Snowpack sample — Loveland Pass, Silver Plume, Colorado, USA (12/14/25, 10:50 AM MST)
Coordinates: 39.664, -105.882
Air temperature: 36 °F
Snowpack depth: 67 cm
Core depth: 20 cm
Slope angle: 6°, slope face: 326°
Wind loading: low
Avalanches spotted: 0
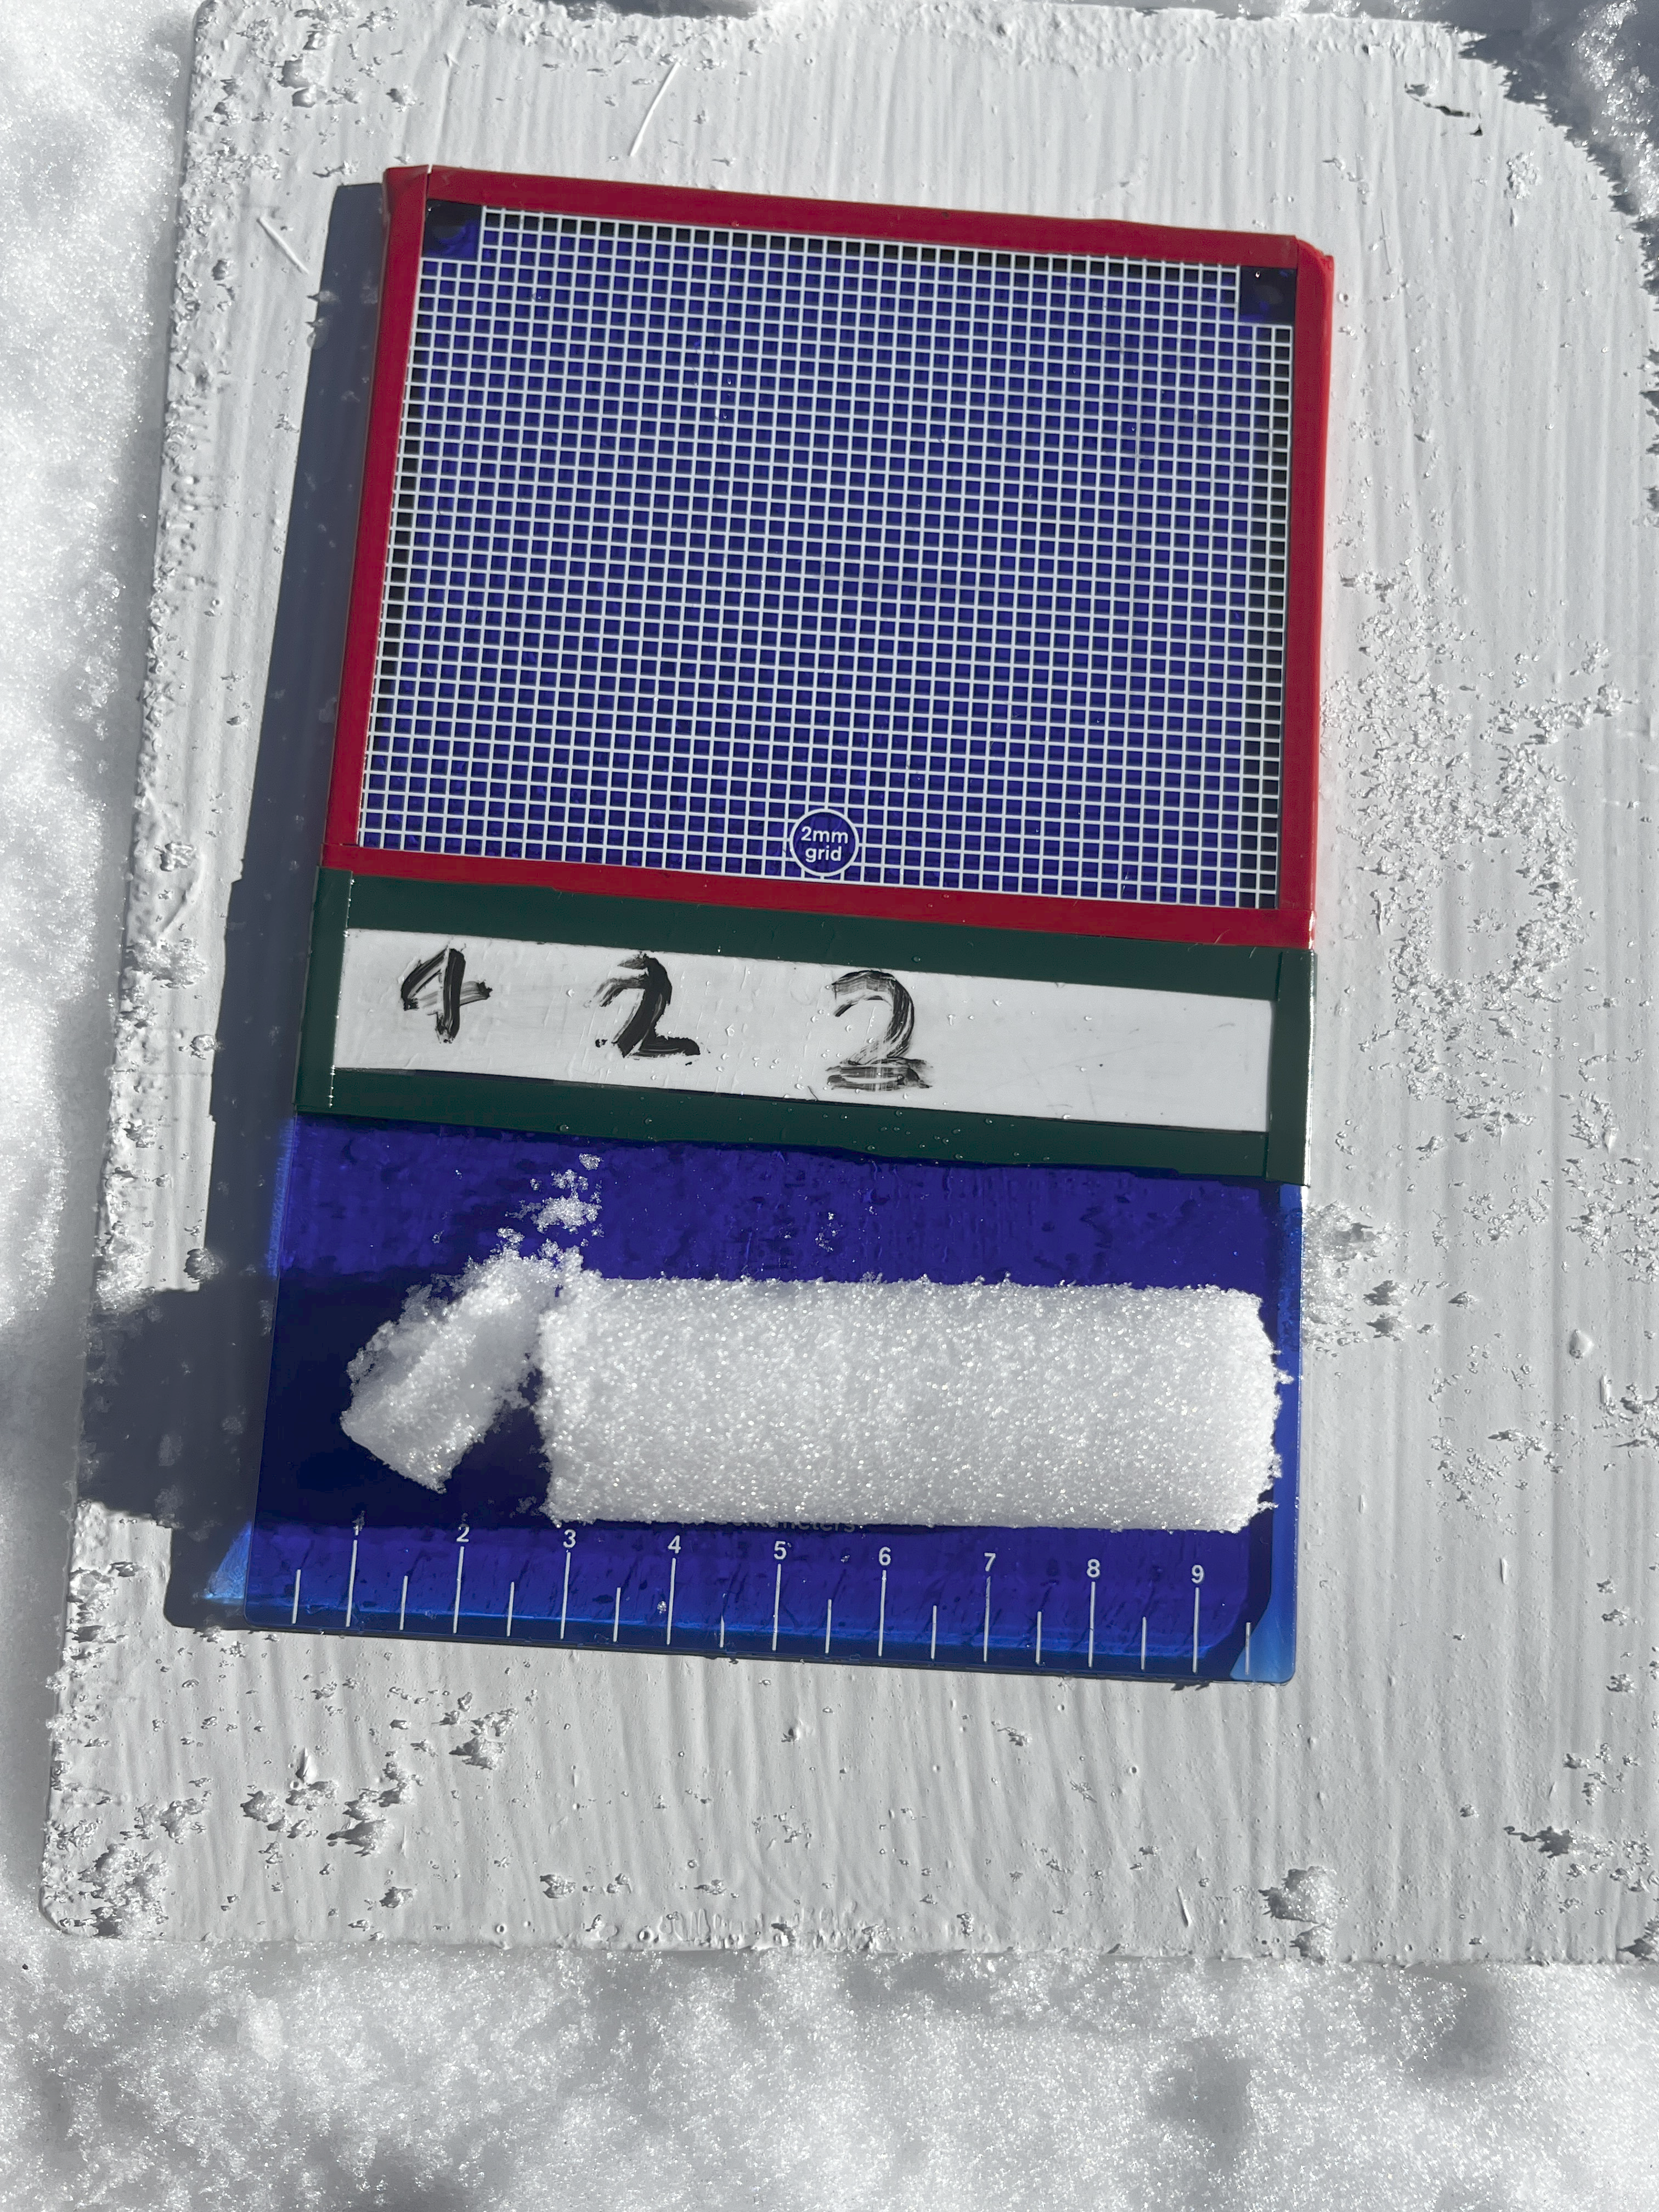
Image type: crystal_card
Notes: No avalanches spotted, very late start to the season with minimal snowpack